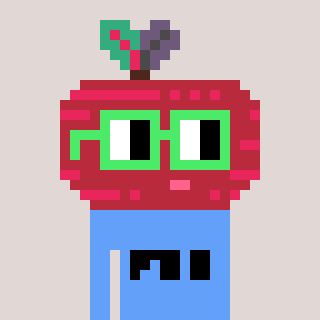
a pixel art character with square light green glasses, a beet-shaped head and a blue-colored body on a warm background